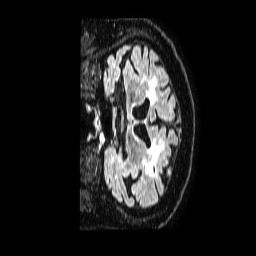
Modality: FLAIR
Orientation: coronal
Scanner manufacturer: philips
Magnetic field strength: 1.5 T
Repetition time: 4.8 s
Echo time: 0.3 s